Question: I've following code to decrypt the files in Java which are encrypted via PHP 'mcrypt' function.
'''
private String iv = "MYKEYHERE";//Dummy iv (CHANGE IT!)
private String SecretKey = "MYKEYHERE";//Dummy secretKey (CHANGE IT!)
private byte[] decrypt(String code)
{
byte[] decrypted = null;
try {
Cipher cipher = Cipher.getInstance("AES/CBC/NoPadding");
IvParameterSpec ivspec = new IvParameterSpec(iv.getBytes());
SecretKeySpec keyspec = new SecretKeySpec(SecretKey.getBytes(), "AES");
if(code == null || code.length() == 0)
throw new Exception("Empty string");
cipher.init(Cipher.DECRYPT_MODE, keyspec, ivspec);
decrypted = cipher.doFinal(hexToBytes(code));
} catch (Exception e) {
e.printStackTrace();
}
return decrypted;
}
private static byte[] hexToBytes(String str) {
if (str==null) {
return null;
} else if (str.length() < 2) {
return null;
} else {
int len = str.length() / 2;
byte[] buffer = new byte[len];
for (int i=0; i<len; i++) {
try {
buffer[i] = (byte) Integer.parseInt(str.substring(i*2,i*2+2),16);
} catch (NumberFormatException e) {
// TODO Auto-generated catch block
e.printStackTrace();
}
}
return buffer;
}
}
'''
'''
String encyptedData = readFileFromSDCard(params[0]);
byte[] decryptedByteArray = decrypt(encyptedData);
File rootFile = new File(Constants.folioTempLocation+params[1]);
rootFile.mkdirs();
File outFile = new File(rootFile, new File(params[0]).getName());
FileOutputStream out = new FileOutputStream(outFile);
//IOUtils.write(decryptedByteArray, out);
out.write(decryptedByteArray);
out.flush();
out.close();
'''
There is no problem with decryption and writing files back to SD_CARD. But I'm which is restricting the whole decrypted file to work properly.
I'm attaching screenshot of unknown characters concatenated to end of string. I'm also attaching an <URL> for anyone want to test the code using this file.
Screenshot

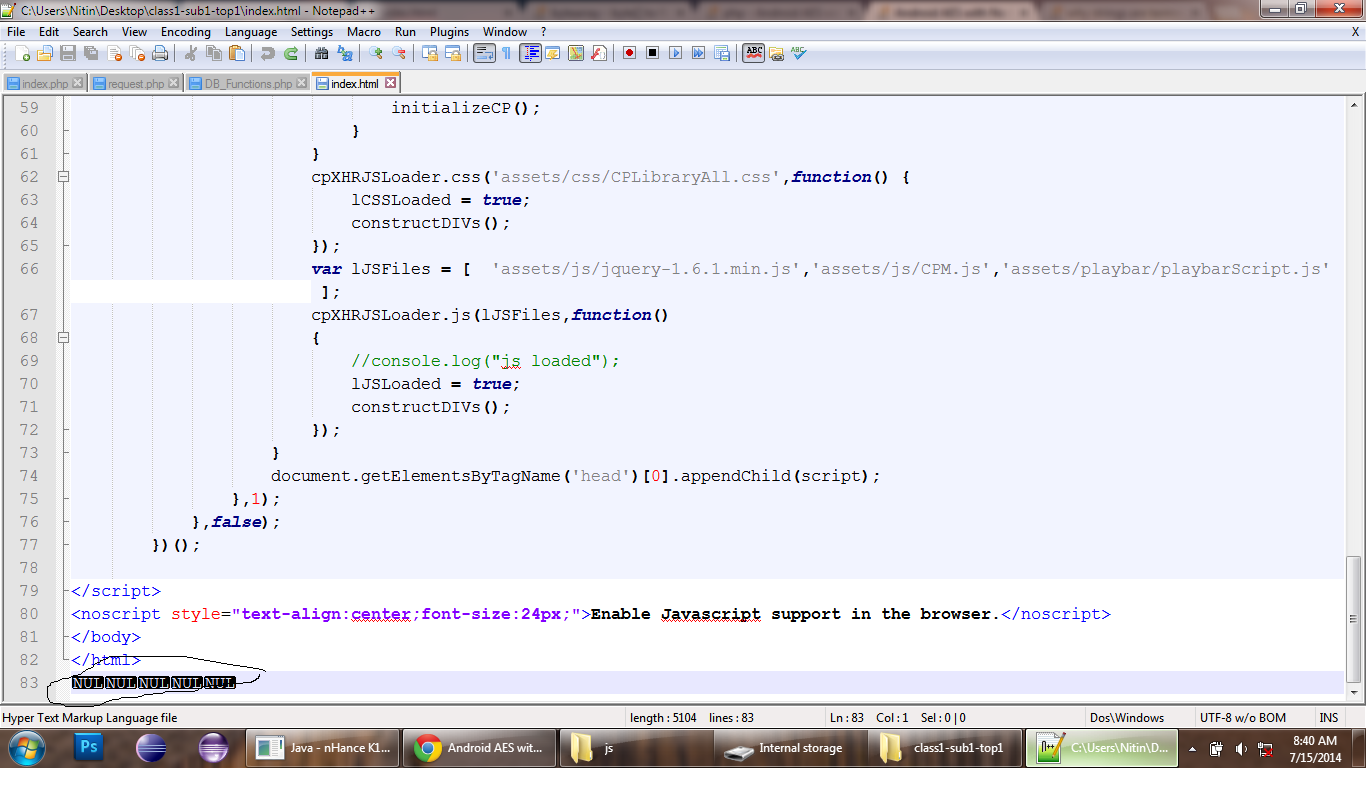
Answer: Since I don't know the cause of the problem, I can only provide a work-around to remove the trailing nulls (NUL).
'''
public static byte[] removeTrailingNulls(byte[] source) {
int i = source.length;
while (source[i - 1] == 0x00) {
i--;
}
byte[] result = new byte[i];
System.arraycopy(source, 0, result, 0, i);
return result;
}
'''
Try it just after decrypting the file
'''
byte[] decryptedByteArray = removeTrailingNulls(decrypt(encyptedData));
'''